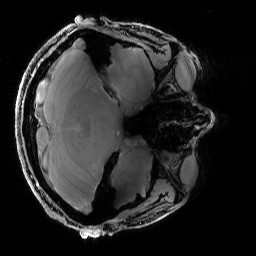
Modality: PDw
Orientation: axial
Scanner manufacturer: siemens
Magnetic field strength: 6.98 T
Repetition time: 1.32 s
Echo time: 0.00258 s